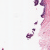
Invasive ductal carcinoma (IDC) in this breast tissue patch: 0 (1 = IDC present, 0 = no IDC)